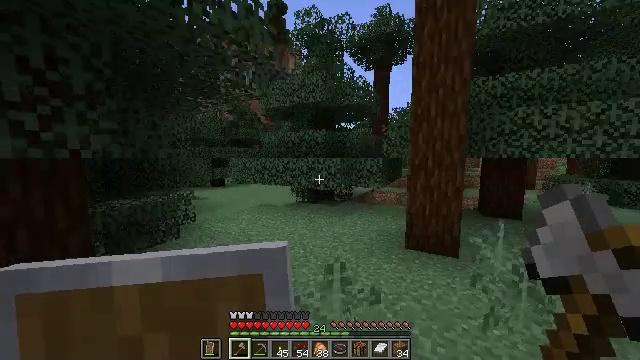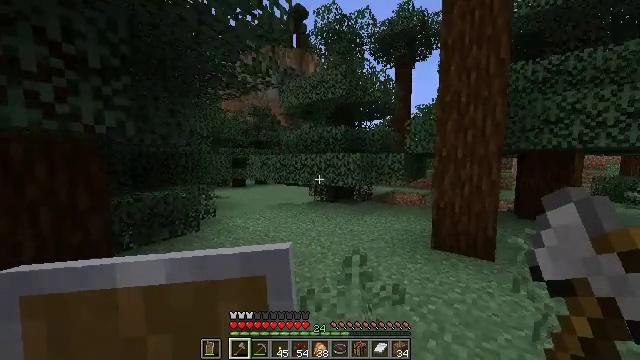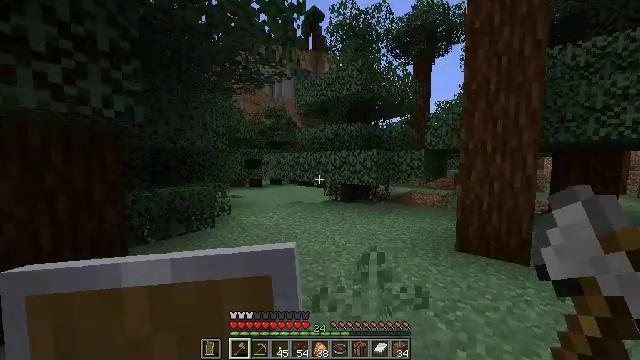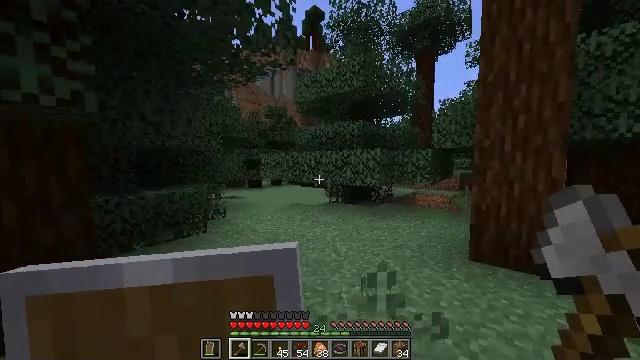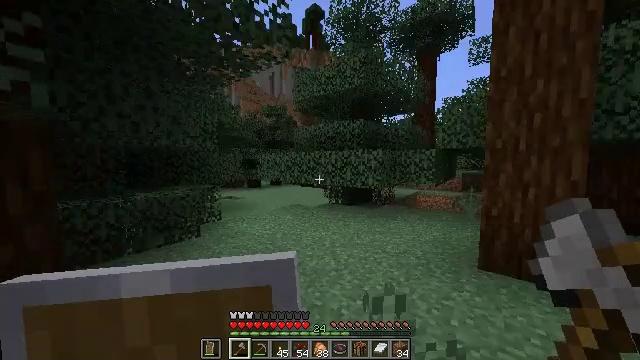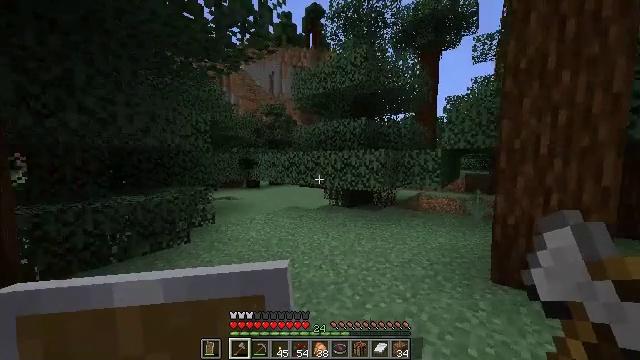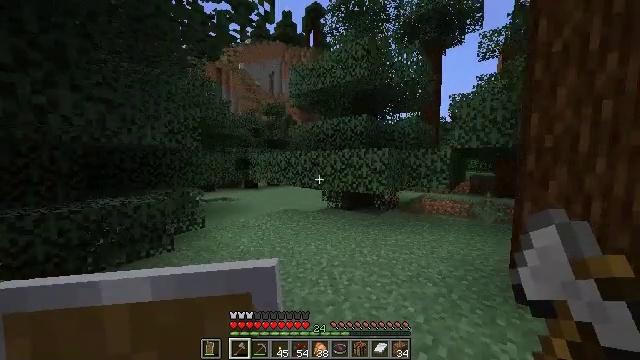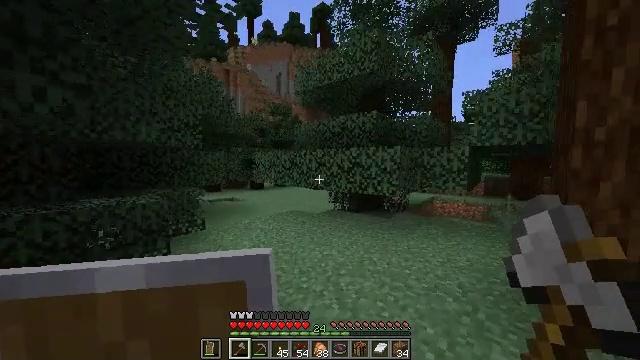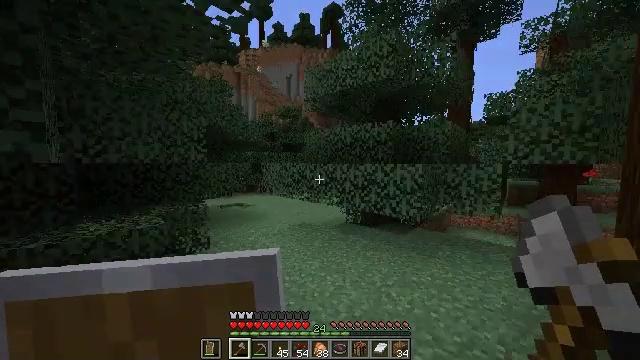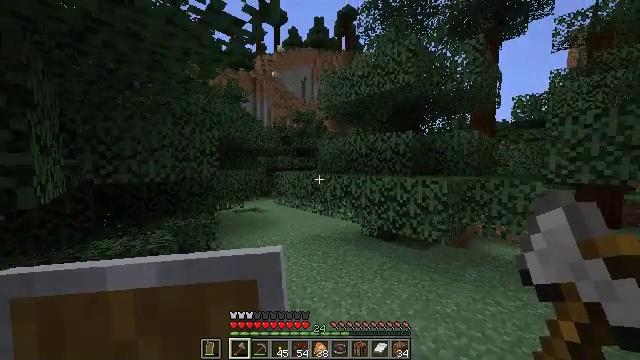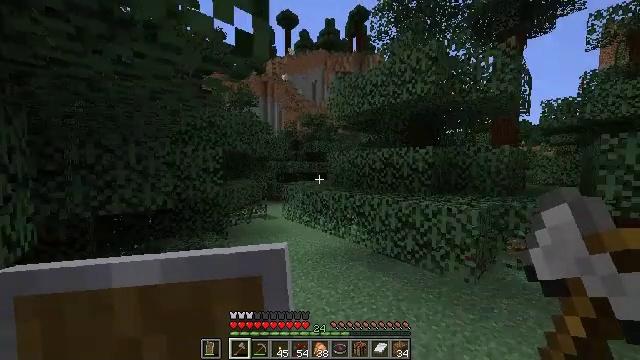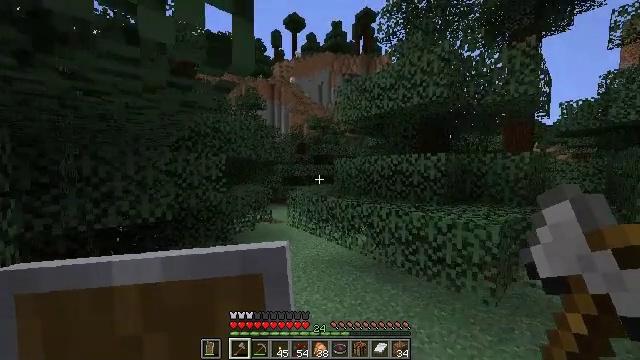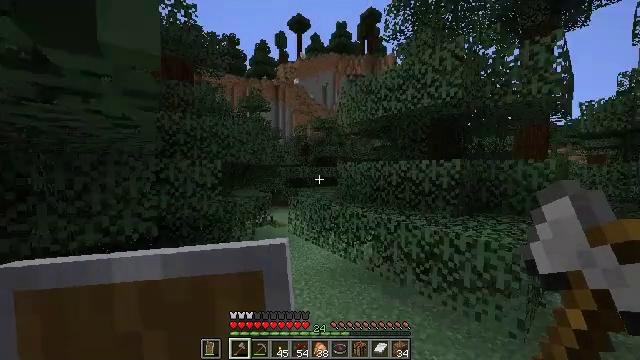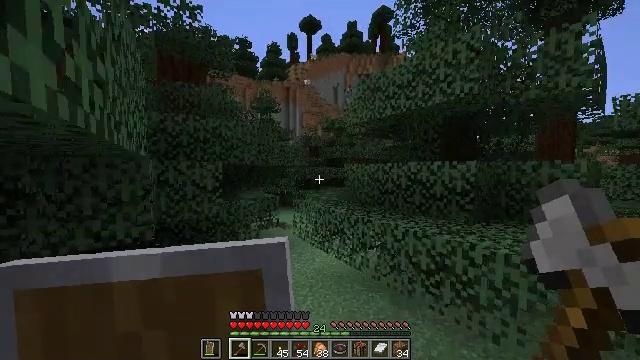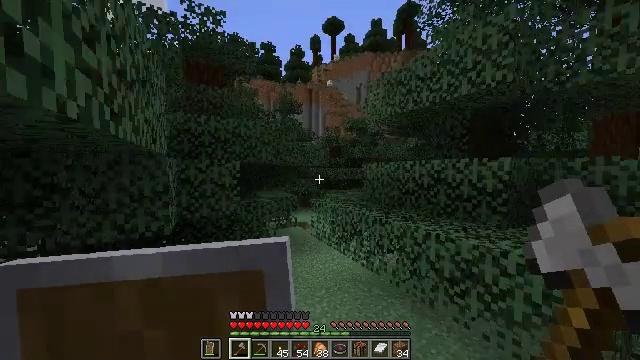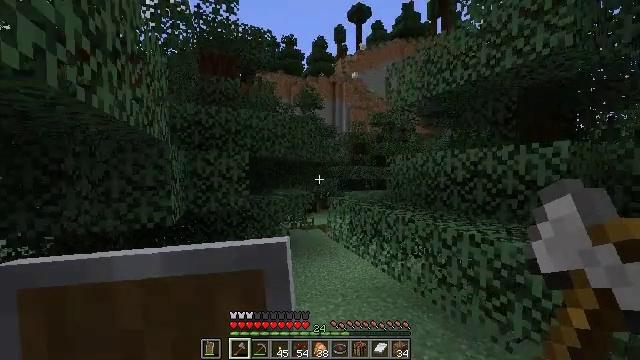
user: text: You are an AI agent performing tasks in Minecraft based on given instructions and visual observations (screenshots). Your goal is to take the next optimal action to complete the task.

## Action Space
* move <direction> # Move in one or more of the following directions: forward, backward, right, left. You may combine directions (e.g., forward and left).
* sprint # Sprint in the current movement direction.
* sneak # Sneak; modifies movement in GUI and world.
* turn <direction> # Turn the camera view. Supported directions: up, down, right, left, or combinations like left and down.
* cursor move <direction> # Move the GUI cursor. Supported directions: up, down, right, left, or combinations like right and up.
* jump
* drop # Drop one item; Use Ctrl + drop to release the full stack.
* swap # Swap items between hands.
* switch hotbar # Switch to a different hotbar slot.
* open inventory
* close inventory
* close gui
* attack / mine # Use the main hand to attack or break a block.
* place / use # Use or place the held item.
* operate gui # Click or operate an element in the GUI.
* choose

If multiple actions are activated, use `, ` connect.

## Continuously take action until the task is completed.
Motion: motion action
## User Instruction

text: Destroy the spruce leaves to get sticks and saplings.
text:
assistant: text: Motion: move forward, turn left
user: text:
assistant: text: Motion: move forward, turn left
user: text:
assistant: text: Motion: move forward
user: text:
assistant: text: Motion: move forward
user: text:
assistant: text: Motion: move forward
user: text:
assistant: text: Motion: move forward
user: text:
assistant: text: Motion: move forward, turn left
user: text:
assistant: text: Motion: move forward, turn left, jump
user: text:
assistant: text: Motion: move forward, turn left, jump
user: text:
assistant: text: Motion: move forward, turn left, jump
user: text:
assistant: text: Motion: move forward, turn left, jump
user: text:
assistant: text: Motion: move forward, turn left
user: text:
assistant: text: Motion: move forward, turn left
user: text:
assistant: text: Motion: move forward, turn left
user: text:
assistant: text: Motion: move forward, turn left
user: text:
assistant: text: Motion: move forward, turn left
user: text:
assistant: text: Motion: move forward
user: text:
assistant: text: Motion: move forward
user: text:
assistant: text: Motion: move forward
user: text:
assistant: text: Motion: move forward and move left
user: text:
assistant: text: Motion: move forward and move left
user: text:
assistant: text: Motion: move forward
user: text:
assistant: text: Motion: move forward
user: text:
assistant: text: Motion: move forward
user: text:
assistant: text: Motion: move forward
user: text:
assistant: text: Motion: move forward
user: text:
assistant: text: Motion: move forward
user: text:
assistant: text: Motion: move forward and move left
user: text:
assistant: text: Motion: move forward and move left
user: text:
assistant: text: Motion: move forward and move left